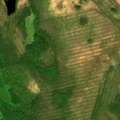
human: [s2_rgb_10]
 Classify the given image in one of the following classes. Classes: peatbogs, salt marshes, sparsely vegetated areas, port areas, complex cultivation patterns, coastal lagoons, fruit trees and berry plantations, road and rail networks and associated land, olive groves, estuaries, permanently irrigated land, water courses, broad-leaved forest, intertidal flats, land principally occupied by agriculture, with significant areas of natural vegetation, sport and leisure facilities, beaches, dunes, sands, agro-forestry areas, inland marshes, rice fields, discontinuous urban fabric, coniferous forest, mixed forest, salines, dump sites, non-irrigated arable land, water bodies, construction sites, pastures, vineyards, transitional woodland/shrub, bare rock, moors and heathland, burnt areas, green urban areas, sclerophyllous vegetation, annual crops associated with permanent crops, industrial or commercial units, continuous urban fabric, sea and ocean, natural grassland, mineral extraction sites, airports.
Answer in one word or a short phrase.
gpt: broad-leaved forest, coniferous forest, mixed forest, peatbogs